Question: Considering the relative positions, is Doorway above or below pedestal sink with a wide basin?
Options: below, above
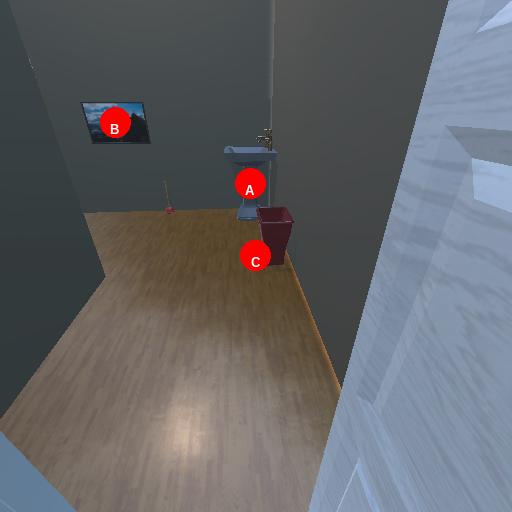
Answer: below